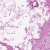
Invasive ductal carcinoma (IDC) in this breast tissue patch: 0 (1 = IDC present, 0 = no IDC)